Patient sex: F
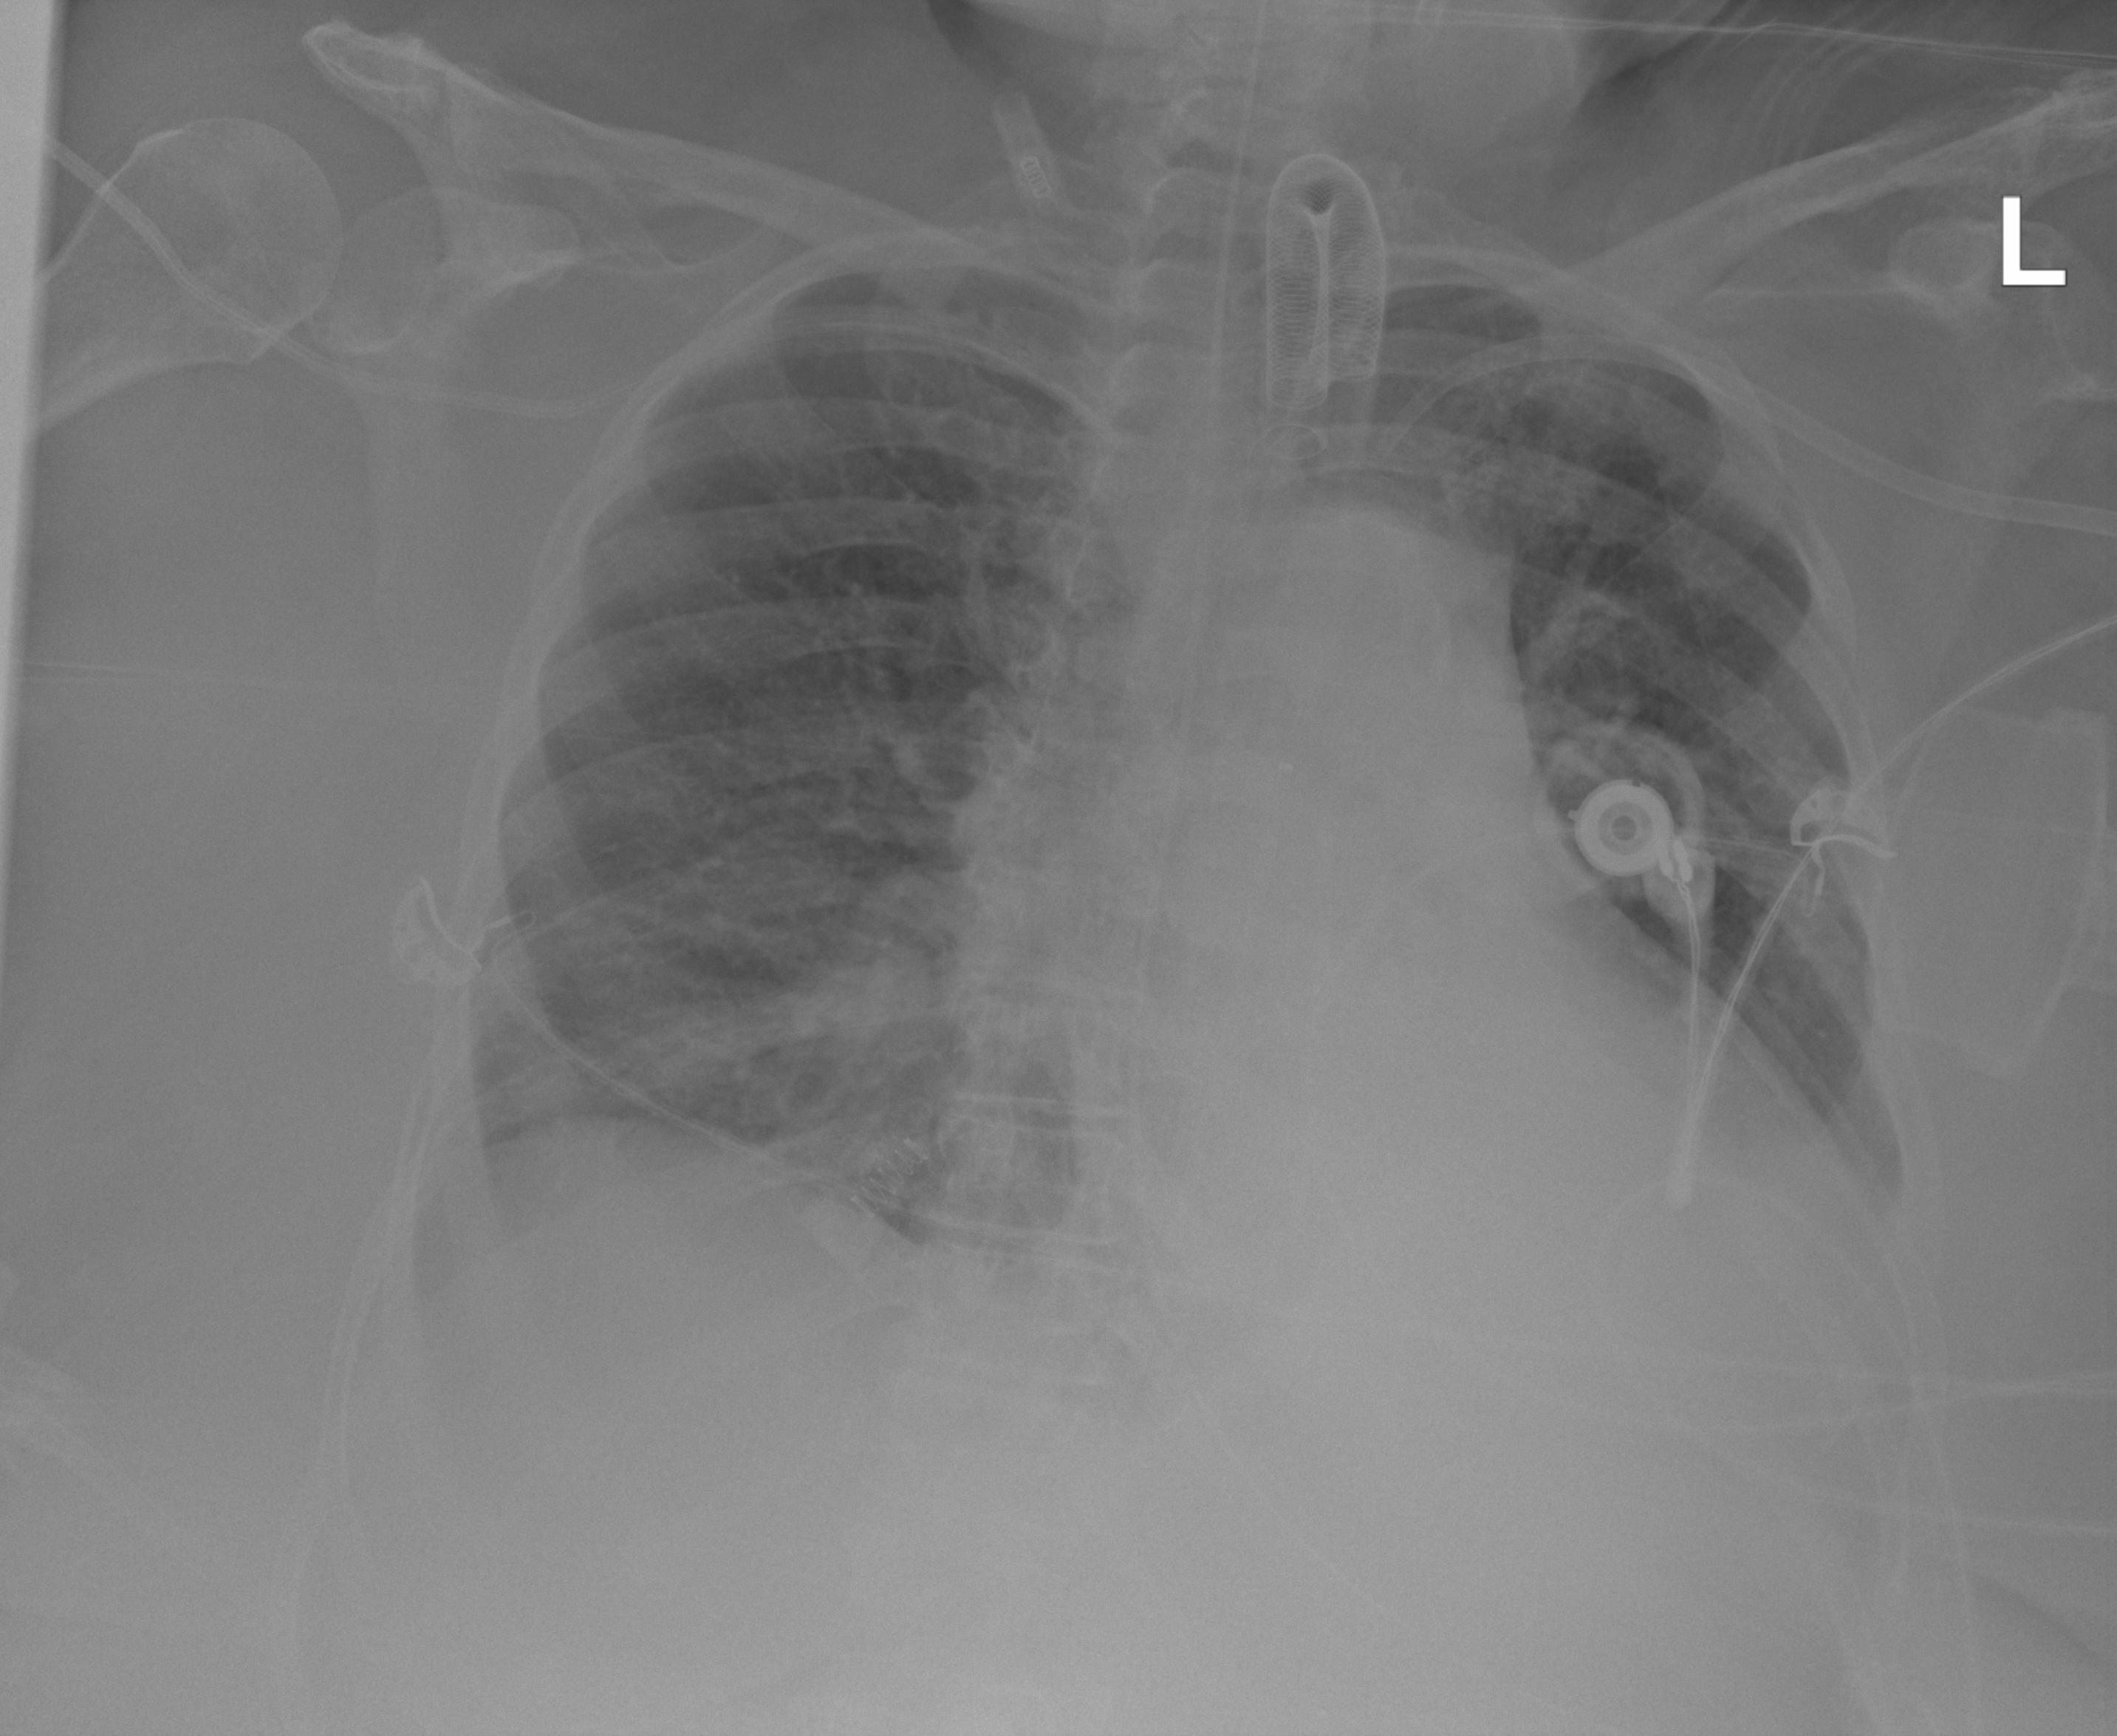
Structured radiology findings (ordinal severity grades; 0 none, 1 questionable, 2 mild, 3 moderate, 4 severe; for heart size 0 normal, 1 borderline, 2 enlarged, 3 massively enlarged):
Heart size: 1
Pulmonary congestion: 1
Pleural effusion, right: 0
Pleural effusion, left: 2
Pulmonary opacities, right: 2
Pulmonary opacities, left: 0
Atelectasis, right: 2
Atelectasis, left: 2